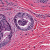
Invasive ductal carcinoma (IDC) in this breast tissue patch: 0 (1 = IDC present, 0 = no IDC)